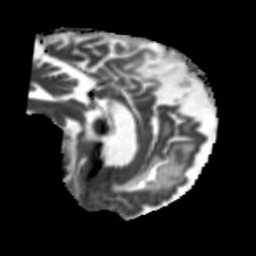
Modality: MD
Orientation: sagittal
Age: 56
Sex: male
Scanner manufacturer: siemens
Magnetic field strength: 3 T
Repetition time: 5.25 s
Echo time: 0.08 s